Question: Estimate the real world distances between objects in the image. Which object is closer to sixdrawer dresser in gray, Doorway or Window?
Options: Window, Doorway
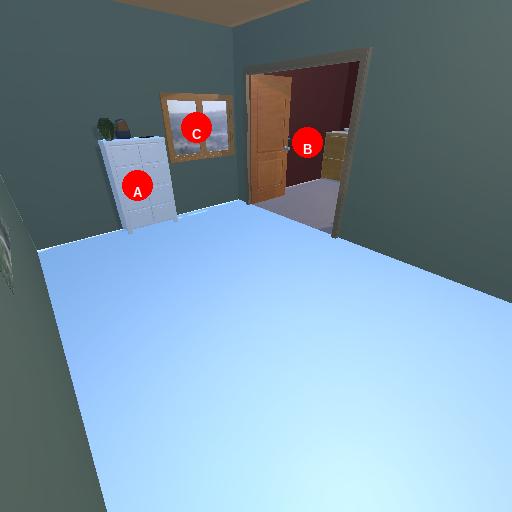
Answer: Window